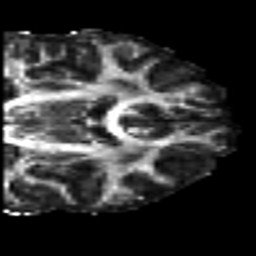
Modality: FA
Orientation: coronal
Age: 18
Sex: male
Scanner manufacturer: siemens
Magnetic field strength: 3 T
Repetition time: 7 s
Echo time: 0.0926 s